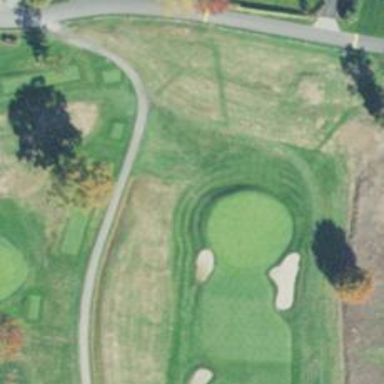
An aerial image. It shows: View of golf hole.